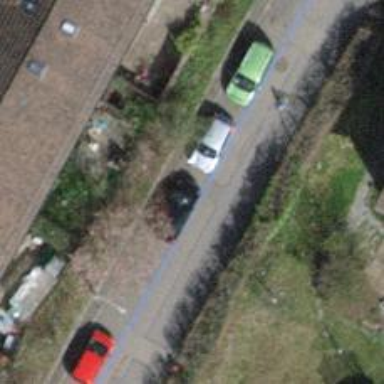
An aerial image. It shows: Asphalt road in living street.